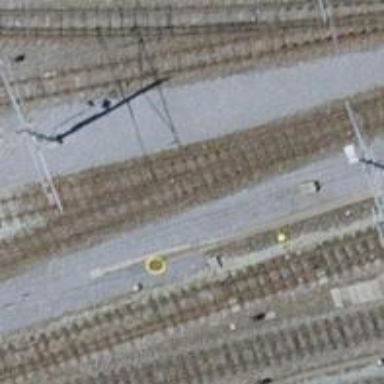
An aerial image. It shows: Narrow-gauge railway yard with electrified contact lines.